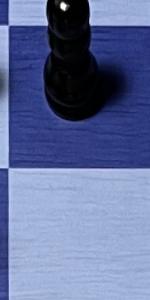
Label: Empty